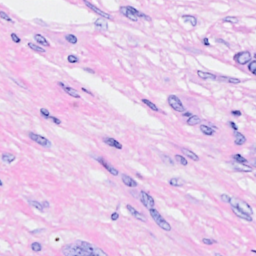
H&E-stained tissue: Breast